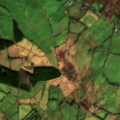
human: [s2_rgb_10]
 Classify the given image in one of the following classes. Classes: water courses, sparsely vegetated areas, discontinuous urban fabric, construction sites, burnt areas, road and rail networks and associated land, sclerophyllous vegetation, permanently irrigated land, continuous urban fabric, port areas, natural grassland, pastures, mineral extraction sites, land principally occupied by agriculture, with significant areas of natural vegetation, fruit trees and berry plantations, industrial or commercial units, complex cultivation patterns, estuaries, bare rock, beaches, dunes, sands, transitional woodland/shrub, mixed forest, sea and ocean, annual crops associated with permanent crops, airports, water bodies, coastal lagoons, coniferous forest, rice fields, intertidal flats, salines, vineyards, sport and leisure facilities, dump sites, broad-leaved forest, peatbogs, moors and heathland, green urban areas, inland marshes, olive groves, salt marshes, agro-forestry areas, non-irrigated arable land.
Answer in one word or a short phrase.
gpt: pastures, coniferous forest, mixed forest